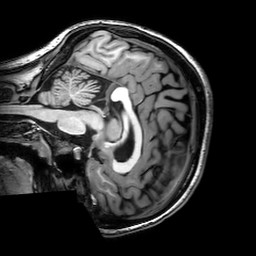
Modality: T1w
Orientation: sagittal
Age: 20
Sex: female
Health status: healthy
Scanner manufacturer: philips
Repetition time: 0.008278 s
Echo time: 0.0038 s